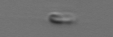
Label: flagellate_morphotype3